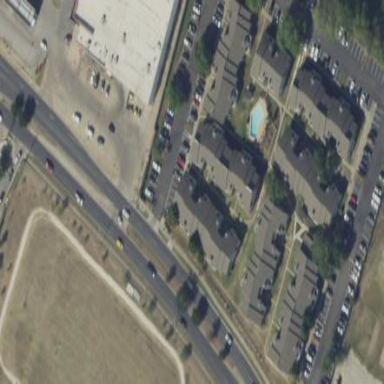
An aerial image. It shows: Residential area with apartments.